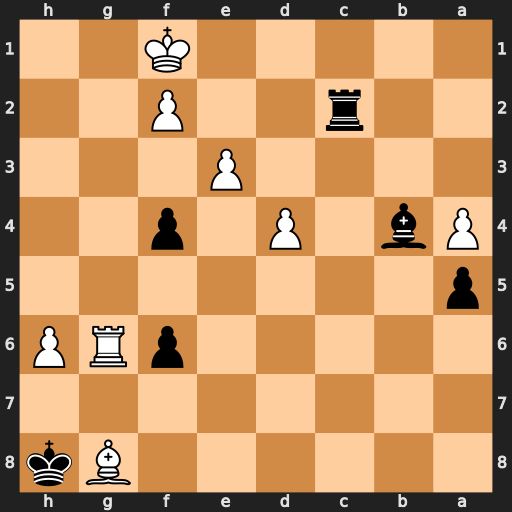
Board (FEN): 6Bk/8/5pRP/p7/Pb1P1p2/4P3/2r2P2/5K2
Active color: b
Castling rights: -
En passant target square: -
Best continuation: f3 Kg1 Bd6 Bc4 Rxc4